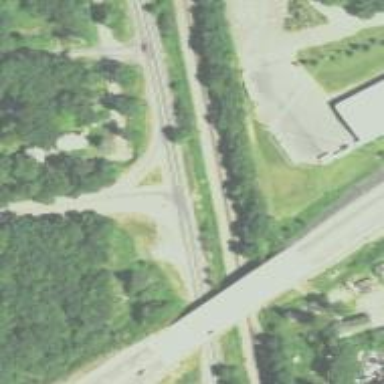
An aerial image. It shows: Primary link highway.